Aerial crown-view tile of a tropical tree (Barro Colorado Island, Panama), acquired 20250317:
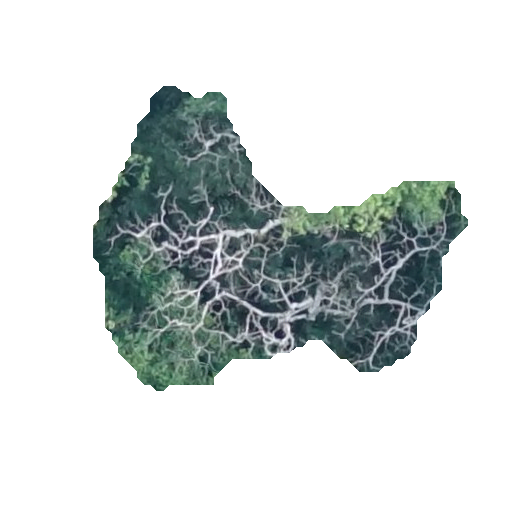
Species: Spondias mombin
GBIF accepted scientific name: Spondias mombin
Crown area: 99.426 m²